Question: I just encountered something that defies my understanding of logic. How can the situation below occur?

I've tried all the usual approaches to remedy this; clean/build, restart netbeans, etc. but the problem persists. Variable 'complete' is always true, no matter what I do. I even replaced 'left' and 'right' with 'true' and 'false' boolean values respectively, but no change. What did work, was a refactor rename of the variable, but when I changed it back to the original, the problem resurfaced. There are no class members named the same way.
What's going on? Have I finally lost my mind, or should that variable have a value of 'false'?
This is with Netbeans 7.3.1 on Windows.
I'll try to prove it to the unbelievers that this is actually happening, when I get access to my work computer in a week or so. In the mean while, just take my word for it. THIS IS NOT A PRANK nor did it happen due to my lack of knowledge of debugging with Netbeans.
I do remember doing a bunch of svn switch-to-copy commands before this occurred, but not for the project where this code resides in (dependencies). A clean/build should have taken care of any inconsistencies anyways. I also did not remember to clear the Netbeans cache, which I now regret.
Haters gonna hate, but as I feared, after returning to my workstation, I can no longer reproduce this issue. It pisses me off to admit this, but I have no proof whatsoever that this had ever happened. All I did was: woke up my pc from hibernation, undid a refactor rename of my variable, which was the last thing I had done before finishing my work, a clean/build and then another debug run. Everything just..works.
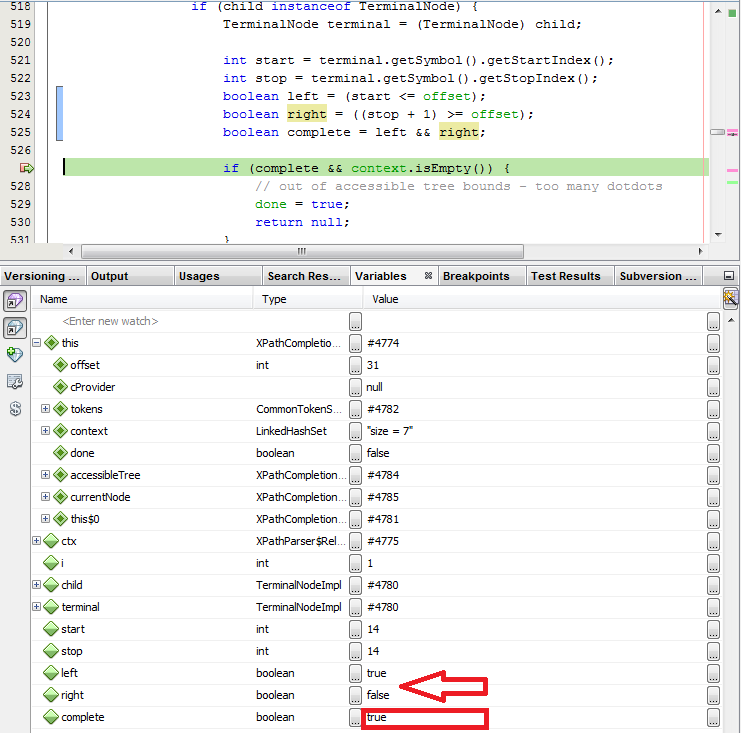
Answer: I see a couple of possibilities, but I don't believe it is internally wrong in the JVM. The debugger is probably simply tricked or bugged.
1. Some optimization is going on under the hood that causes left and complete be the same variable on the stack. So this would roughly means that your code got optimized to this: boolean left = (start <= offset);
boolean right = (stop + 1 >= offset);
left = left && right; // reused "left" instead of new variable "complete"
However, as far as I know, Java compilers don't do this sort of optimization. Can someone confirm or give details if this is not true? (Maybe javac or the JIT does this?)
2. NetBeans debugger is really bugging. From my C++ debugging experience, there actually existed a bug in a debugger (sounds funny, right) that causes the debugger to be unable to read integer values from memory correctly. Sometimes the results were off. This doesn't mean anything in this case, but it actually is possible that debuggers do have bugs. I remember I've been searching for hours to fix a bug in my code I discovered by debugging. But there was no bug. At least not in my code. The debugger reported me some values in memory, but were wrong.
If this weird behavior happens always, then try to put a debug statement behind it:
'''
System.out.println(left + " && " + right + " == " + complete);
'''
I bet the output will be correct. Try to run the debugger also with this line added. If such an optimization happens as I described, it should be gone, because it can't reuse 'left' anymore.